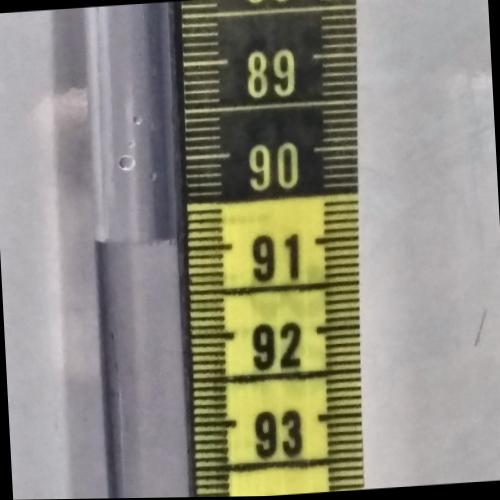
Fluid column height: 90.9 cm